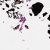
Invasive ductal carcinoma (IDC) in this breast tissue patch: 0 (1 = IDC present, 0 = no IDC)